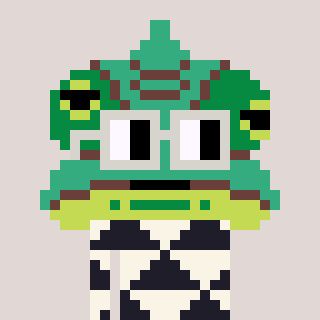
a pixel art character with square light gray glasses, a chameleon-shaped head and a grayscale-colored body on a warm background